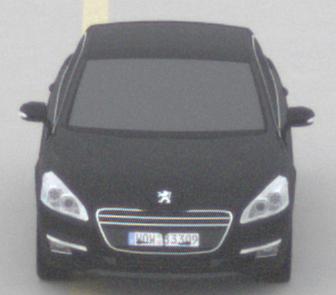
Make: Peugeot
Model: 508 120 VTi
Detailed model: 508 (I) Limousine
Model produced from: 2011/03
Model produced until: 2014/05
Doors: 4
Color: black
Road condition: dry road
Daytime: morning or afternoon
Contrast: low contrast